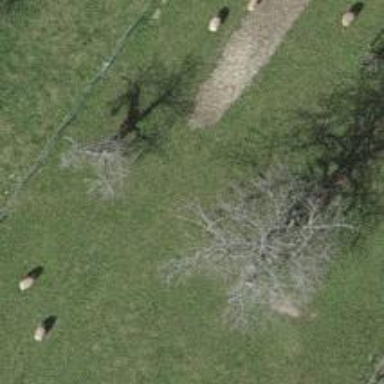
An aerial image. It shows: Single tag "natural: tree."